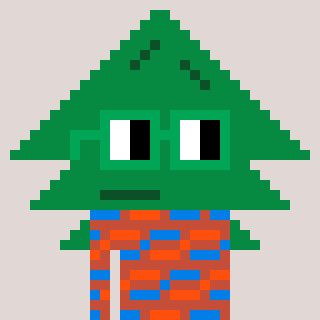
a pixel art character with square green glasses, a fir-shaped head and a rust-colored body on a warm background